Question: I've to develop a simple Android app using the Cordova API(PhoneGap) and it requires Android 4.0.3 or higher versions (API Level 15 or above) to build the app on the emulator correctly.
But, when I give a build for the coded app, I happen to see that I get this below error message,
'''
[2012-07-02 13:10:29 - SDK Manager] Unable to find a 'userdata.img' file for ABI armeabi to copy into the AVD folder.
'''
On googling this problem, I came to know that I need to install the 'arm-eabi v7a system image' onto my machine for this to run smoothly.
But the issue is that, unlike API 14, this is not appearing for API 15!
Below image shows the same:

Now, can anyone explain me how to fix this up, please? This is very peculiar to look at and re-installing the Manager/SDK/API Levels again and again was of no use.
Reference: <URL>
Help is much appreciated!
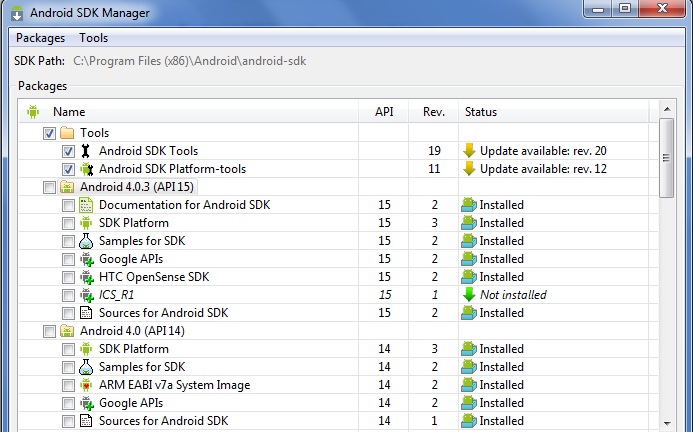
Answer: Ideally this should not be the case.
For e.g. one does see the ARM EABI v7a System Image (API level 15) in the SDK Manager window.
You could try a few things:
- -